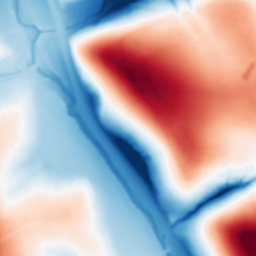
Category: multiscale
Decomposition family: dog
Decomposition parameters: sigma_low: 1
sigma_high: 50
Upsampling method: sinc_blackman
Upsampling parameters: scale: 2
kernel_size: 16
Upsampling scale: 2